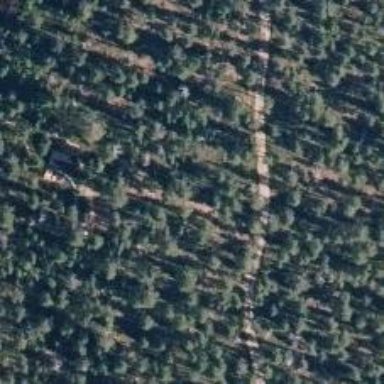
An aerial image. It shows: Track road.